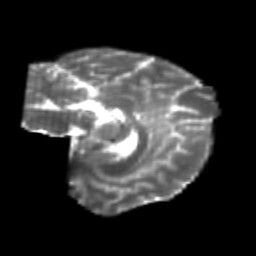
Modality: T2w
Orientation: sagittal
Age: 22
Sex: female
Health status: healthy
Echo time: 0.074 s